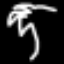
Label: palm tree